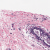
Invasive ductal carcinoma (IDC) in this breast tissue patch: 0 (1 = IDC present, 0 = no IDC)